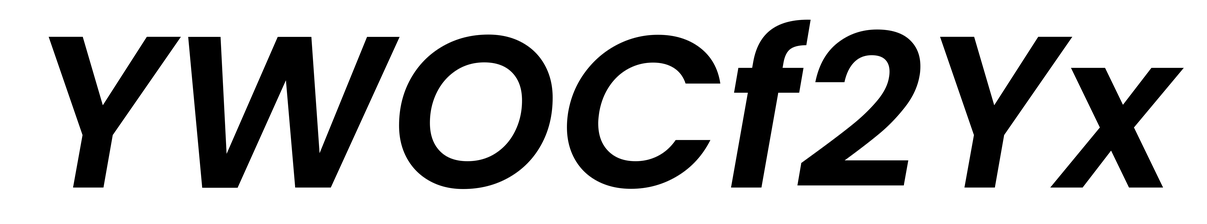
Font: Poppins-SemiBoldItalic